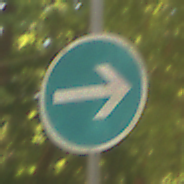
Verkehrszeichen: VorgeschriebeneFahrtrichtungHierRechts
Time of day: Midday
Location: Outdoor (Nature)
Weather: PartlyCloudy
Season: NotSpecified
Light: Natural